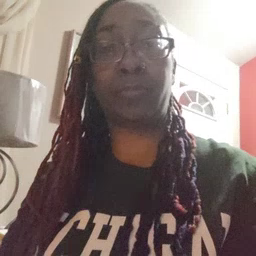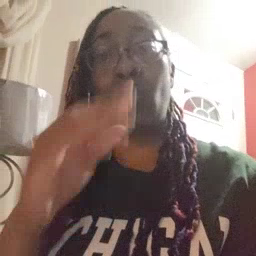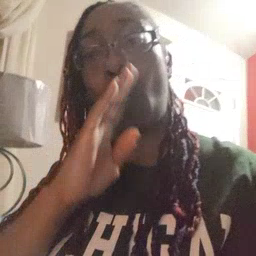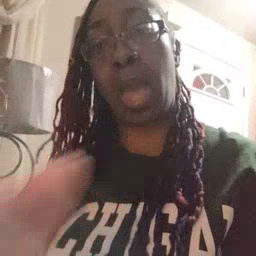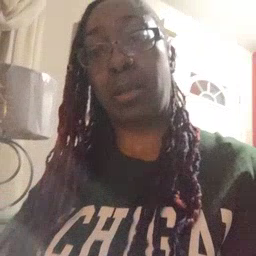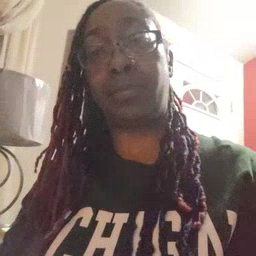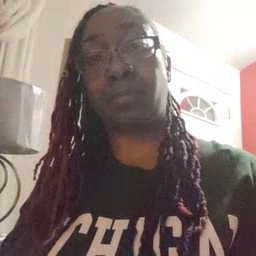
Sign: quiet